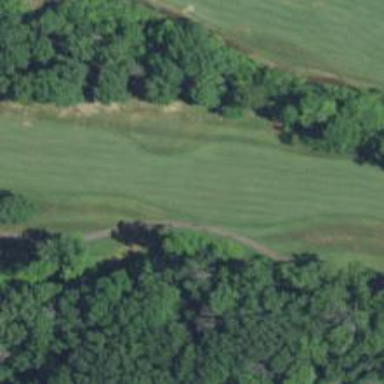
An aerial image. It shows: View of golf hole.